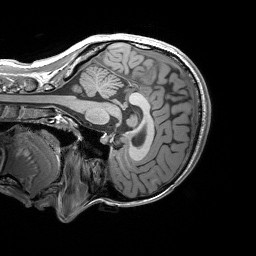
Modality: T1w
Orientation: sagittal
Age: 20